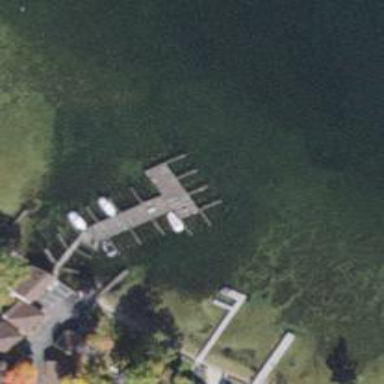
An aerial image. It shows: Man-made pier.